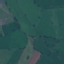
Land use / land cover: Pasture